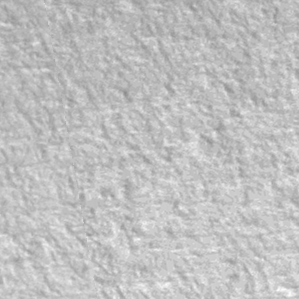
Label: frost